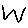
Label: zigzag